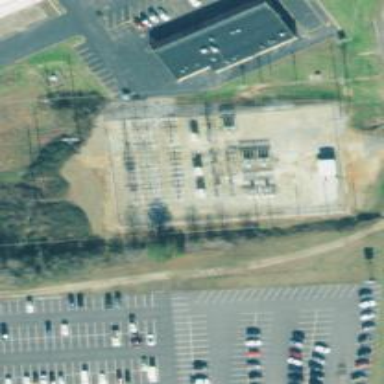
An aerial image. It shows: Distribution level power substation surrounded by fence.